Question: I tried to sign PDF with append mode and certification level CERTIFIED_NO_CHANGES_ALLOWED but certain PDF files shown as modified and therefore invalid in Acrobat.
itext 5.5.6, code:
'''
PdfStamper stp = PdfStamper.createSignature(reader, os,'',null,true);
PdfSignatureAppearance app = stp.getSignatureAppearance();
app.setCertificationLevel(PdfSignatureAppearance.CERTIFIED_NO_CHANGES_ALLOWED);
'''
PDf file is created with and concatenated with itself with (CentOS 7)
Here is zip with sample PDF: <URL>
g.pdf - original PDF
2g.pdf - concatenated version ('pdfunite g.pdf g.pdf 2g.pdf')
signed_g.pdf - original signed file, looks OK in Acrobat
signed_2g.pdf - concatenated signed file, looks like corrupted in Acrobat

So is it correct behavior, or something goes wrong with Acrobat, pdfunite, itext or myself )))?
Thanks.
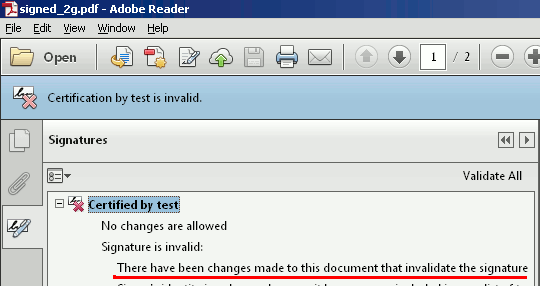
Answer: Certifying the sample <URL> using the OP's code and verifying the result with other tools than Adobe Reader one obtains the information that the certification signature is valid.
Something like this (i.e. Adobe Reader complaining about a perfectly valid signature) usually happens with documents which cause Adobe Reader to manipulate the document upon loading. In such a case Adobe Reader checks the signatures in the changed document and, therefore, sees an invalid signature. Such manipulations may especially be repairs of invalid files.
This also is the case here, <URL>: Its cross reference table is segmented into multiple subsections:
'''
xref
0 1
<PHONE> 65535 f
3 2
<PHONE> 00000 n
<PHONE> 00000 n
6 41
<PHONE> 00000 n
...
<PHONE> 00000 n
48 14
<PHONE> 00000 n
...
<PHONE> 00000 n
66 2
<PHONE> 00000 n
<PHONE> 00000 n
69 41
<PHONE> 00000 n
...
<PHONE> 00000 n
111 14
<PHONE> 00000 n
...
<PHONE> 00000 n
126 4
<PHONE> 00000 n
<PHONE> 00000 n
<PHONE> 00000 n
<PHONE> 00000 n
'''
But segmented cross reference tables are valid only in case of incremental updates, not in case of initial document revisions, and this document is constructed as an initial revision.
> For a file that has never been incrementally updated, the cross-reference section shall contain only one subsection, whose object numbering begins at 0.<URL>
Thus, this segmented table is invalid.
So I fixed the cross reference table to contain but one sub-section (by adding (ree) entries for the indices left out: <URL> is happy with.
So this is the disadvantage of using incremental updates: One keeps the errors of the original document and has to cope with them...